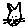
Label: cat